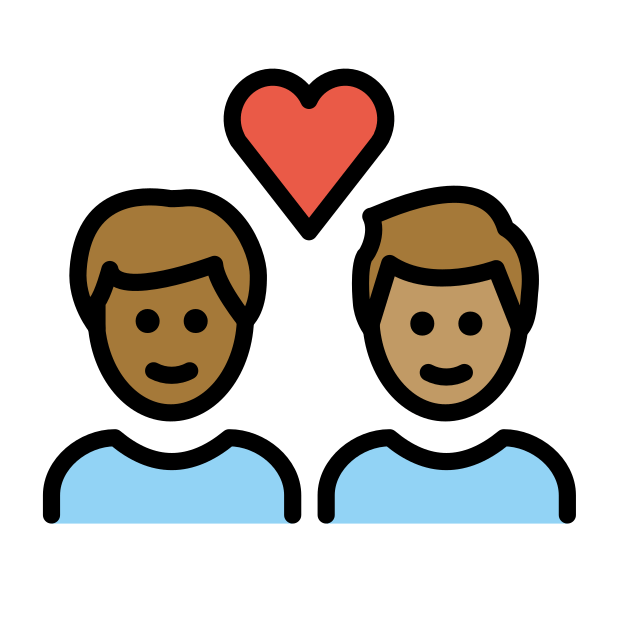
couple with heart: man, man, medium-dark skin tone, medium skin tone